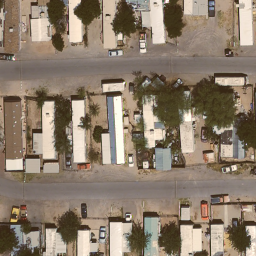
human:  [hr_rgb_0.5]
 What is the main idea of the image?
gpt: mobile home park